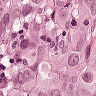
Metastatic tissue present: yes